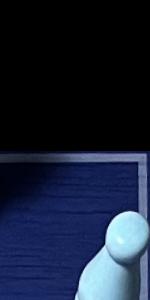
Label: Empty